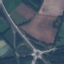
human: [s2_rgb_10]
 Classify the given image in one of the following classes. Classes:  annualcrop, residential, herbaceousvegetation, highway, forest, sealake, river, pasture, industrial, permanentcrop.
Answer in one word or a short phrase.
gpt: Highway